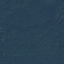
Land use / land cover class: Forest